Question: Here is my current script and the output:
'''
ggplot(data.and.factors.prov,aes(x=assumptions,y=FP,
colour=factor(Design.Complexity))) +
stat_summary(fun.data=mean_cl_normal,position=position_dodge(width=0.5)) +
geom_blank() + scale_colour_manual(values=1:7,name='Design Complexity') +
coord_flip()
'''

(I don't want to lose the error bars)
I'd like to give you my data.and.factors.prov data.table but it is too big to be posted ! If you need a reproducible example, please let me know how I can give you my data set ?!
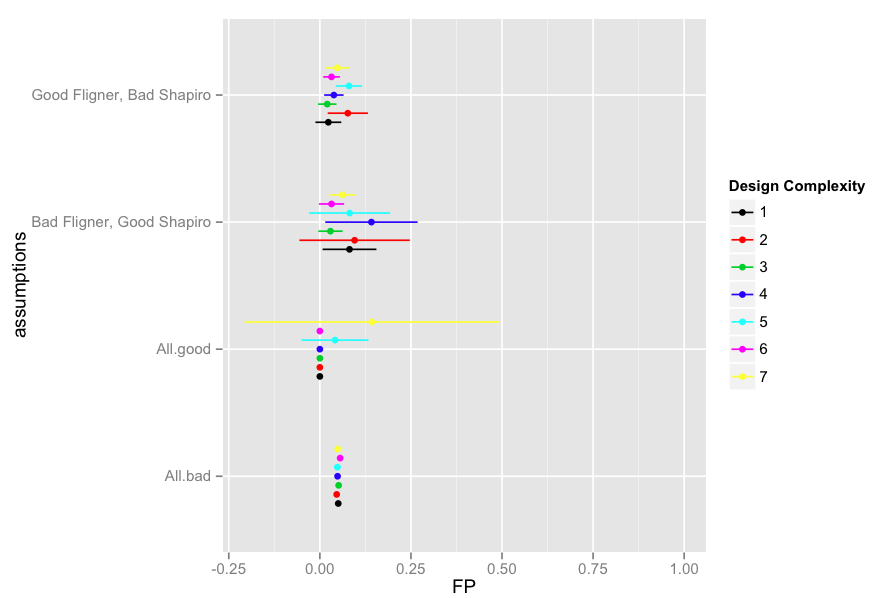
Answer: For the 'stat_summary()' default geom is '"pointrange"'. To get the bars and errorbars one solution is to use two 'stat_summary()' calls - one to make errorbars and second to calculate just mean values and plot bars. You will need also to adjust 'width=' inside the 'position_dodge(') and 'fill=' to the same factor as for 'colour=' to change filling of bars.
Here is an example with 'mtcars' data.
'''
ggplot(mtcars,aes(x=factor(cyl),y=mpg,colour=factor(gear),fill=factor(gear))) +
stat_summary(fun.data=mean_cl_normal,position=position_dodge(0.95),geom="errorbar") +
stat_summary(fun.y=mean,position=position_dodge(width=0.95),geom="bar")+
coord_flip()
'''